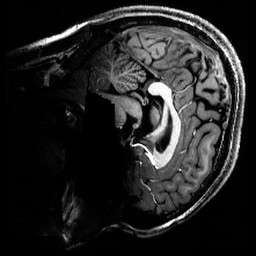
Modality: T1w
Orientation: sagittal
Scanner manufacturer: siemens
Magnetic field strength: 6.98 T
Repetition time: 5 s
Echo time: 0.00343 s